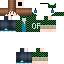
A male human skin with medium skin, wearing brown long hair dressed in a blue hoodie and black pants, featuring a closed mouth.